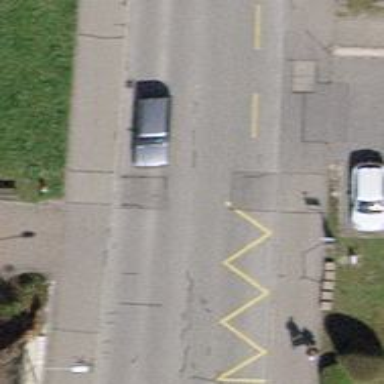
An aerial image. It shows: Public transport stop position.